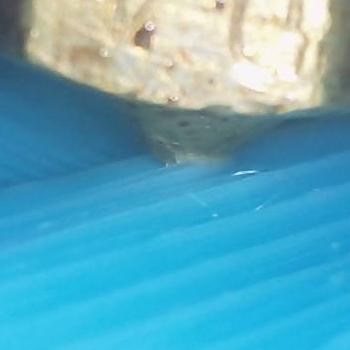
Flow rate: 238%